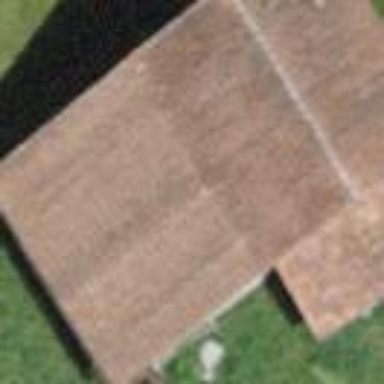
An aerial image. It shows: Barn.